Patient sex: F
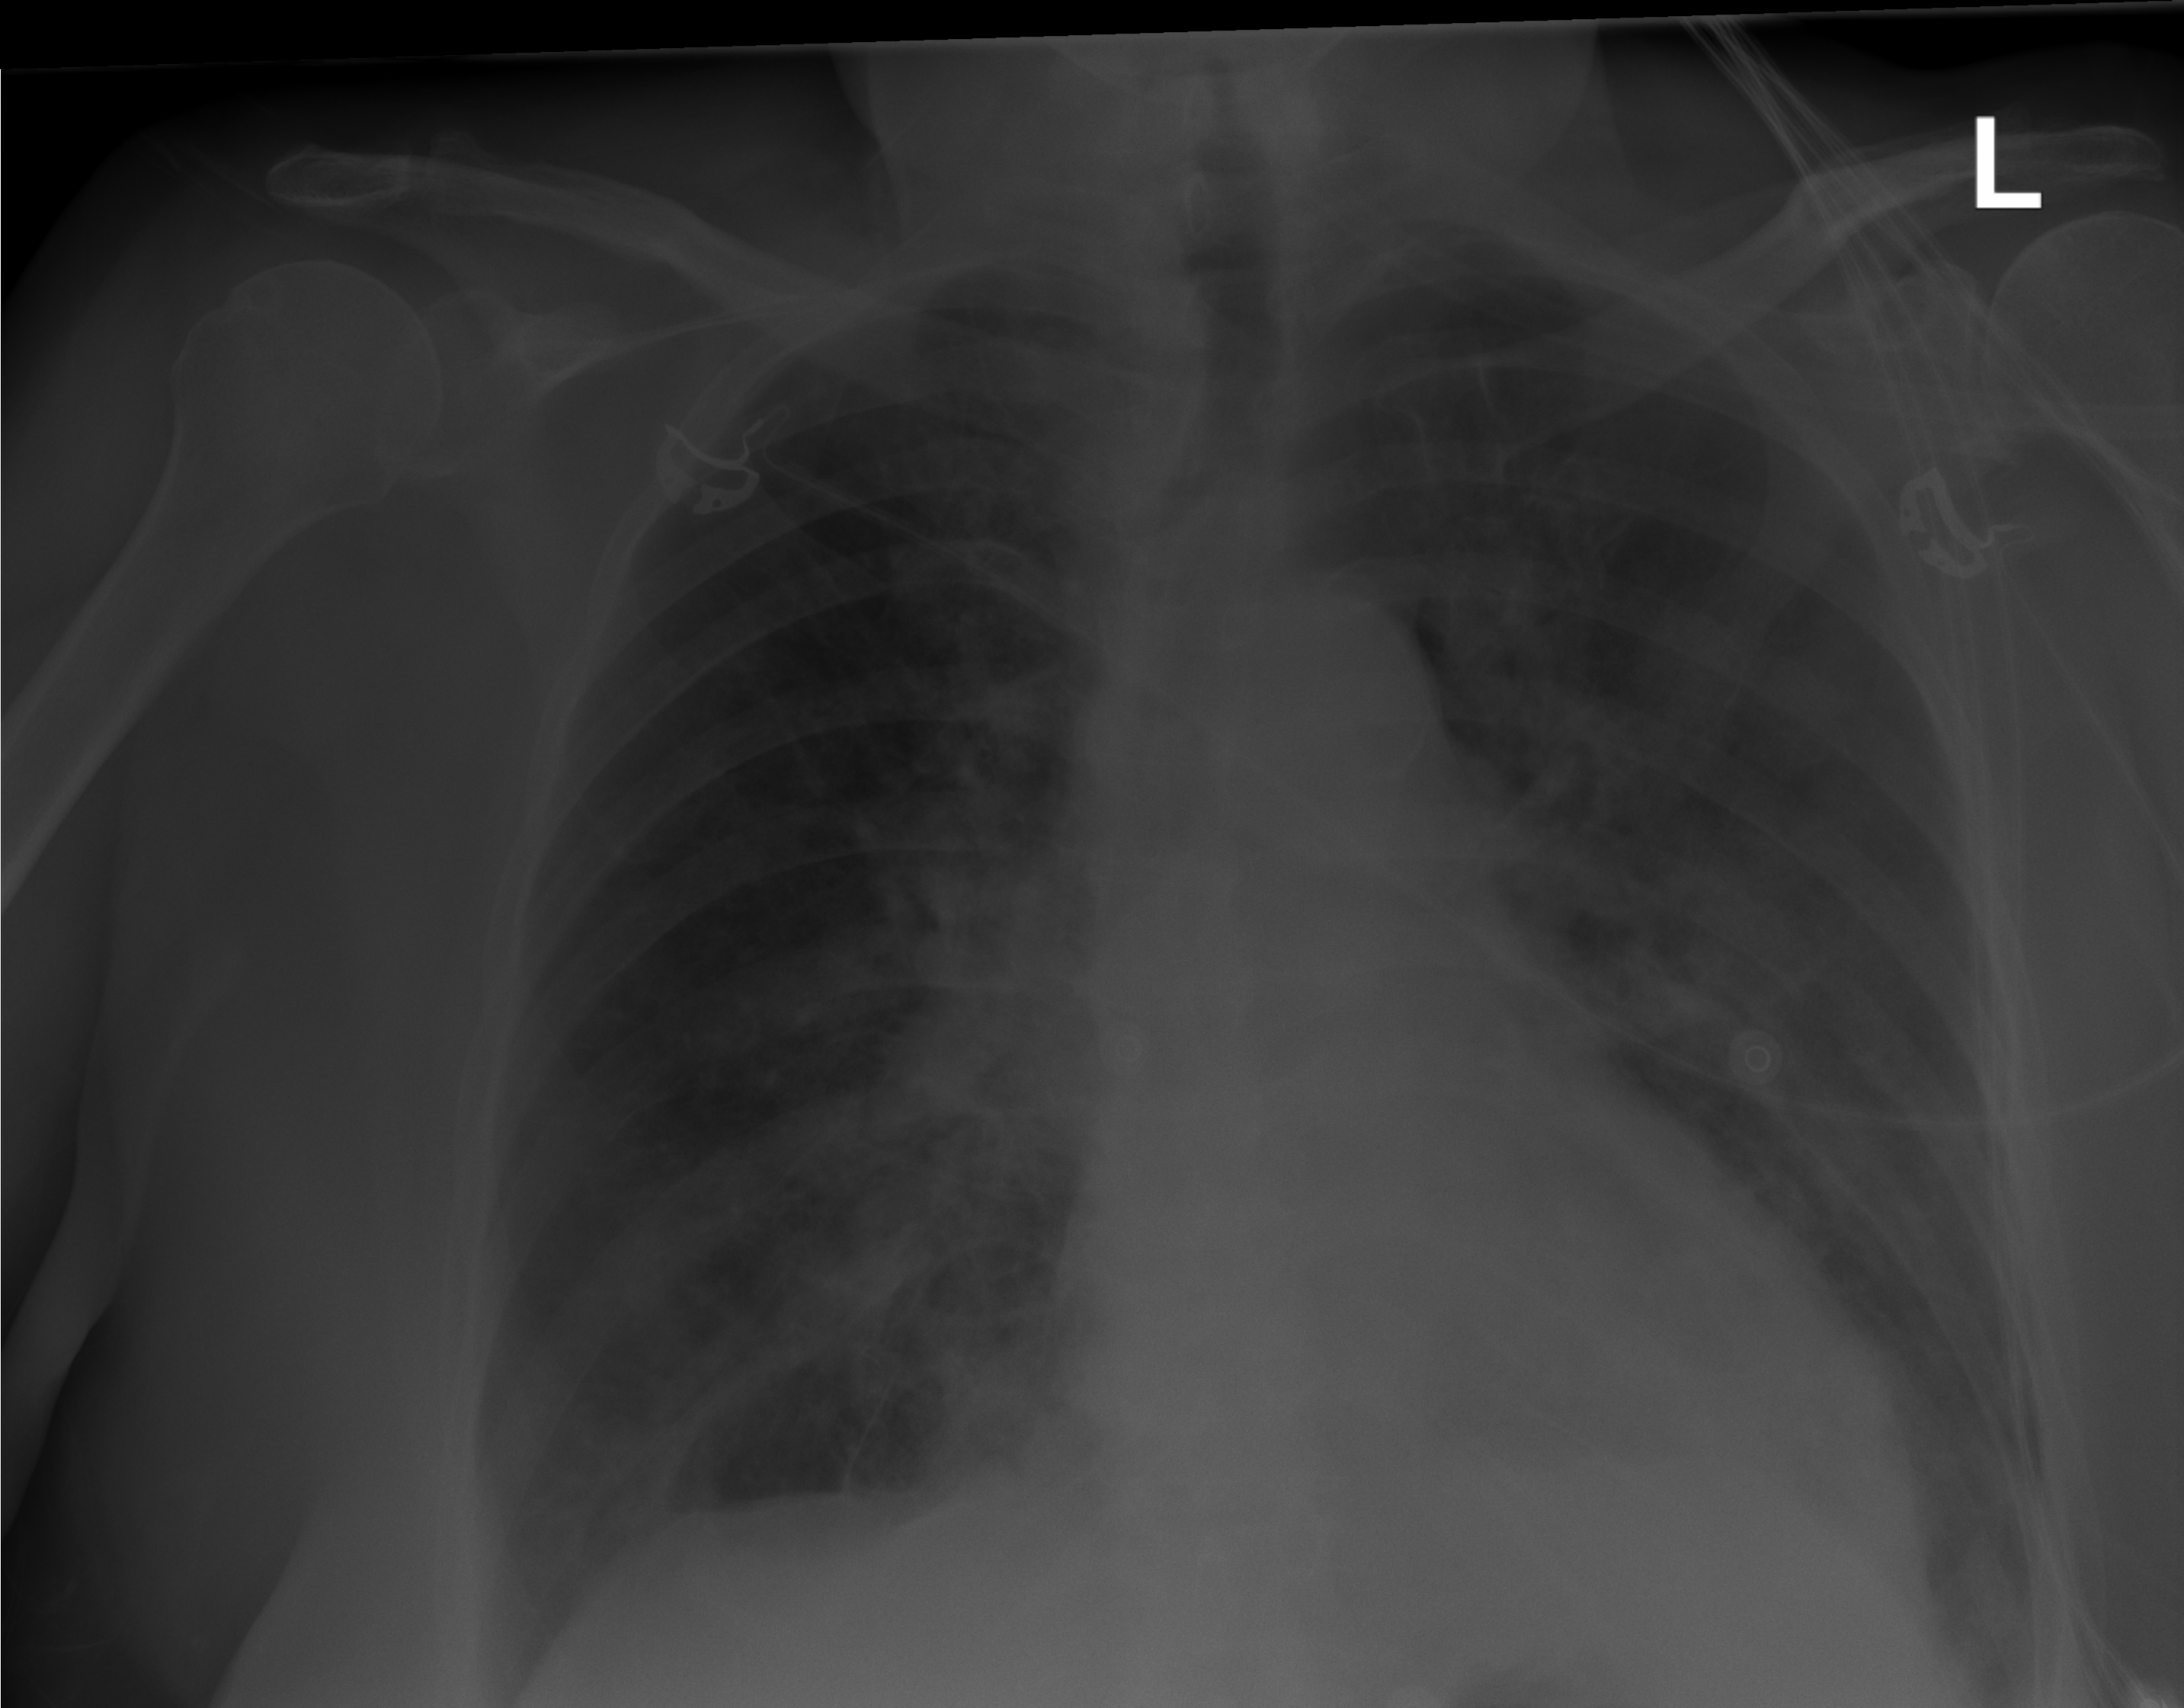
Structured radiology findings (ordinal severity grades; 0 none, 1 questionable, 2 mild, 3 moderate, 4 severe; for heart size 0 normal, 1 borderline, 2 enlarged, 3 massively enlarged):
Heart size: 0
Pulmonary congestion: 2
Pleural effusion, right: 0
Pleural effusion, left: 1
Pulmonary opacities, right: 2
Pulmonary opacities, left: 0
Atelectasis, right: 0
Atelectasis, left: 2